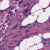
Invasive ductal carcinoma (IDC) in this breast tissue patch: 1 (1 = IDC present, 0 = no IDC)